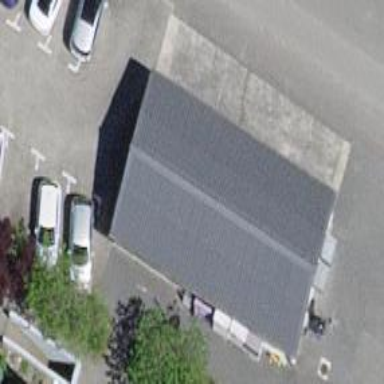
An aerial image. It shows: Group of garages.